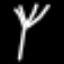
Label: fork